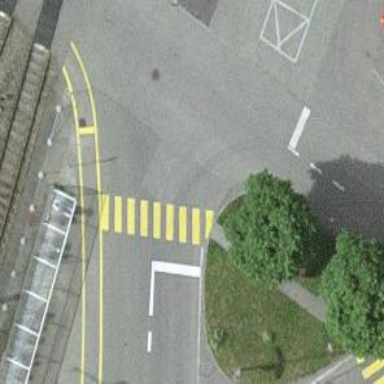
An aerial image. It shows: Uncontrolled zebra crossing on the road.